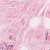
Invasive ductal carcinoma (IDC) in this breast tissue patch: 0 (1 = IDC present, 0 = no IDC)